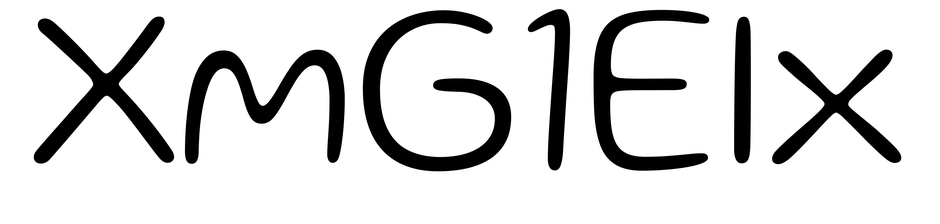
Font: Gluten_ExtraLight